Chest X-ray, AP view. Patient: 65 years old, sex M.
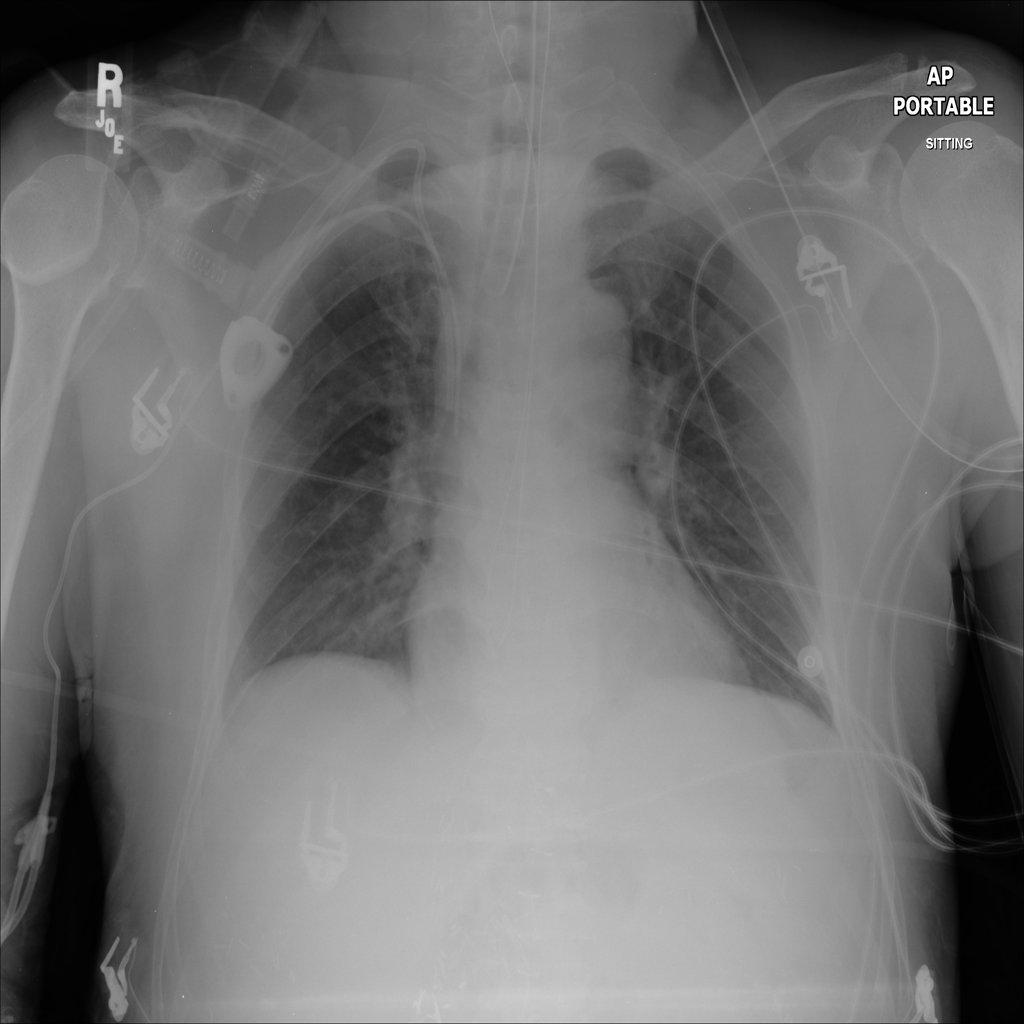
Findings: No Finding